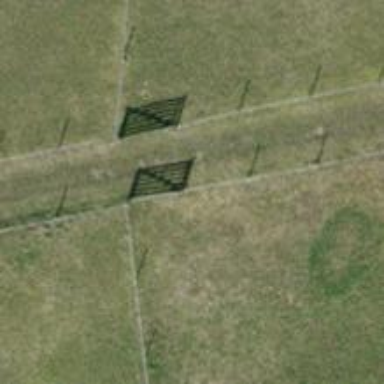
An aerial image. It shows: Gate.